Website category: auto
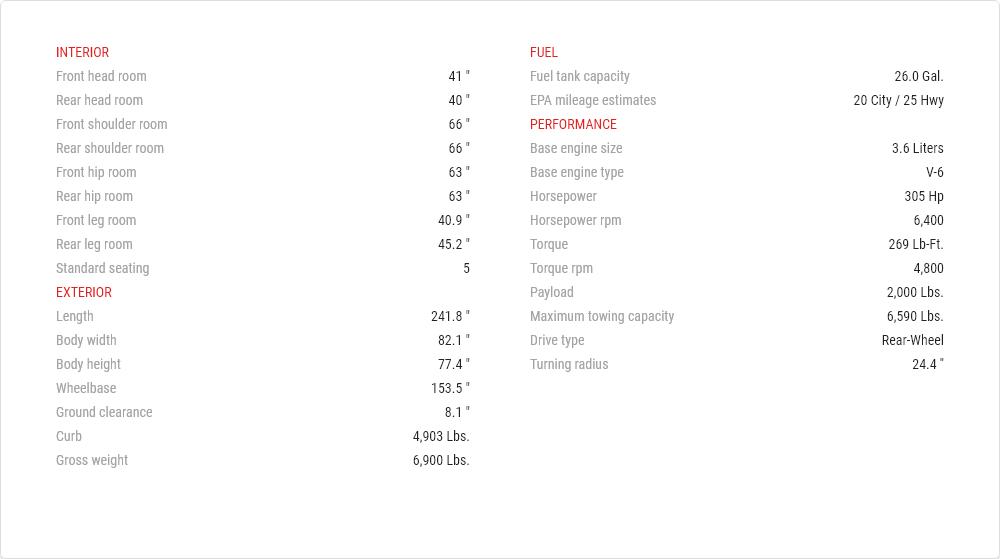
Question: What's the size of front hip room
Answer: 63 "

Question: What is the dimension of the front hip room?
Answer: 63 "